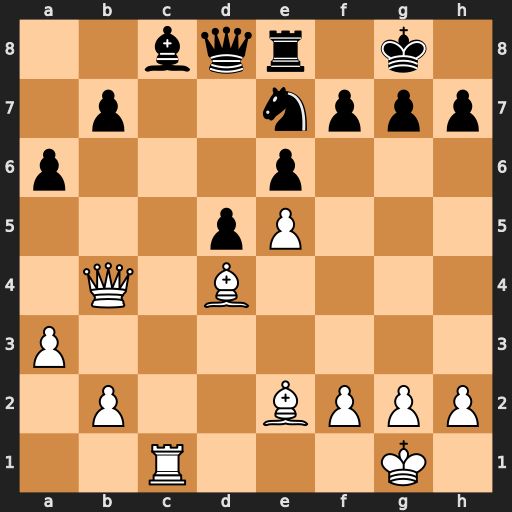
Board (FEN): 2bqr1k1/1p2nppp/p3p3/3pP3/1Q1B4/P7/1P2BPPP/2R3K1
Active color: w
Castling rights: -
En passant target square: -
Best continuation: Bb6 Qd7 Rc7